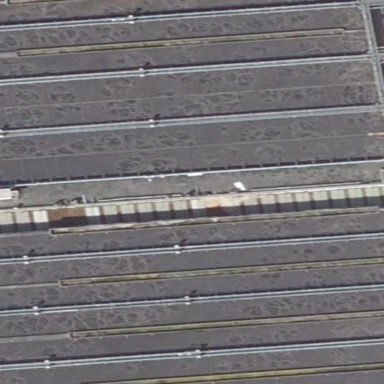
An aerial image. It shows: Image of wastewater.